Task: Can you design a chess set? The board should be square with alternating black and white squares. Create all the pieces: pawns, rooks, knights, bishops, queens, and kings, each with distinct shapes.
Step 2826:
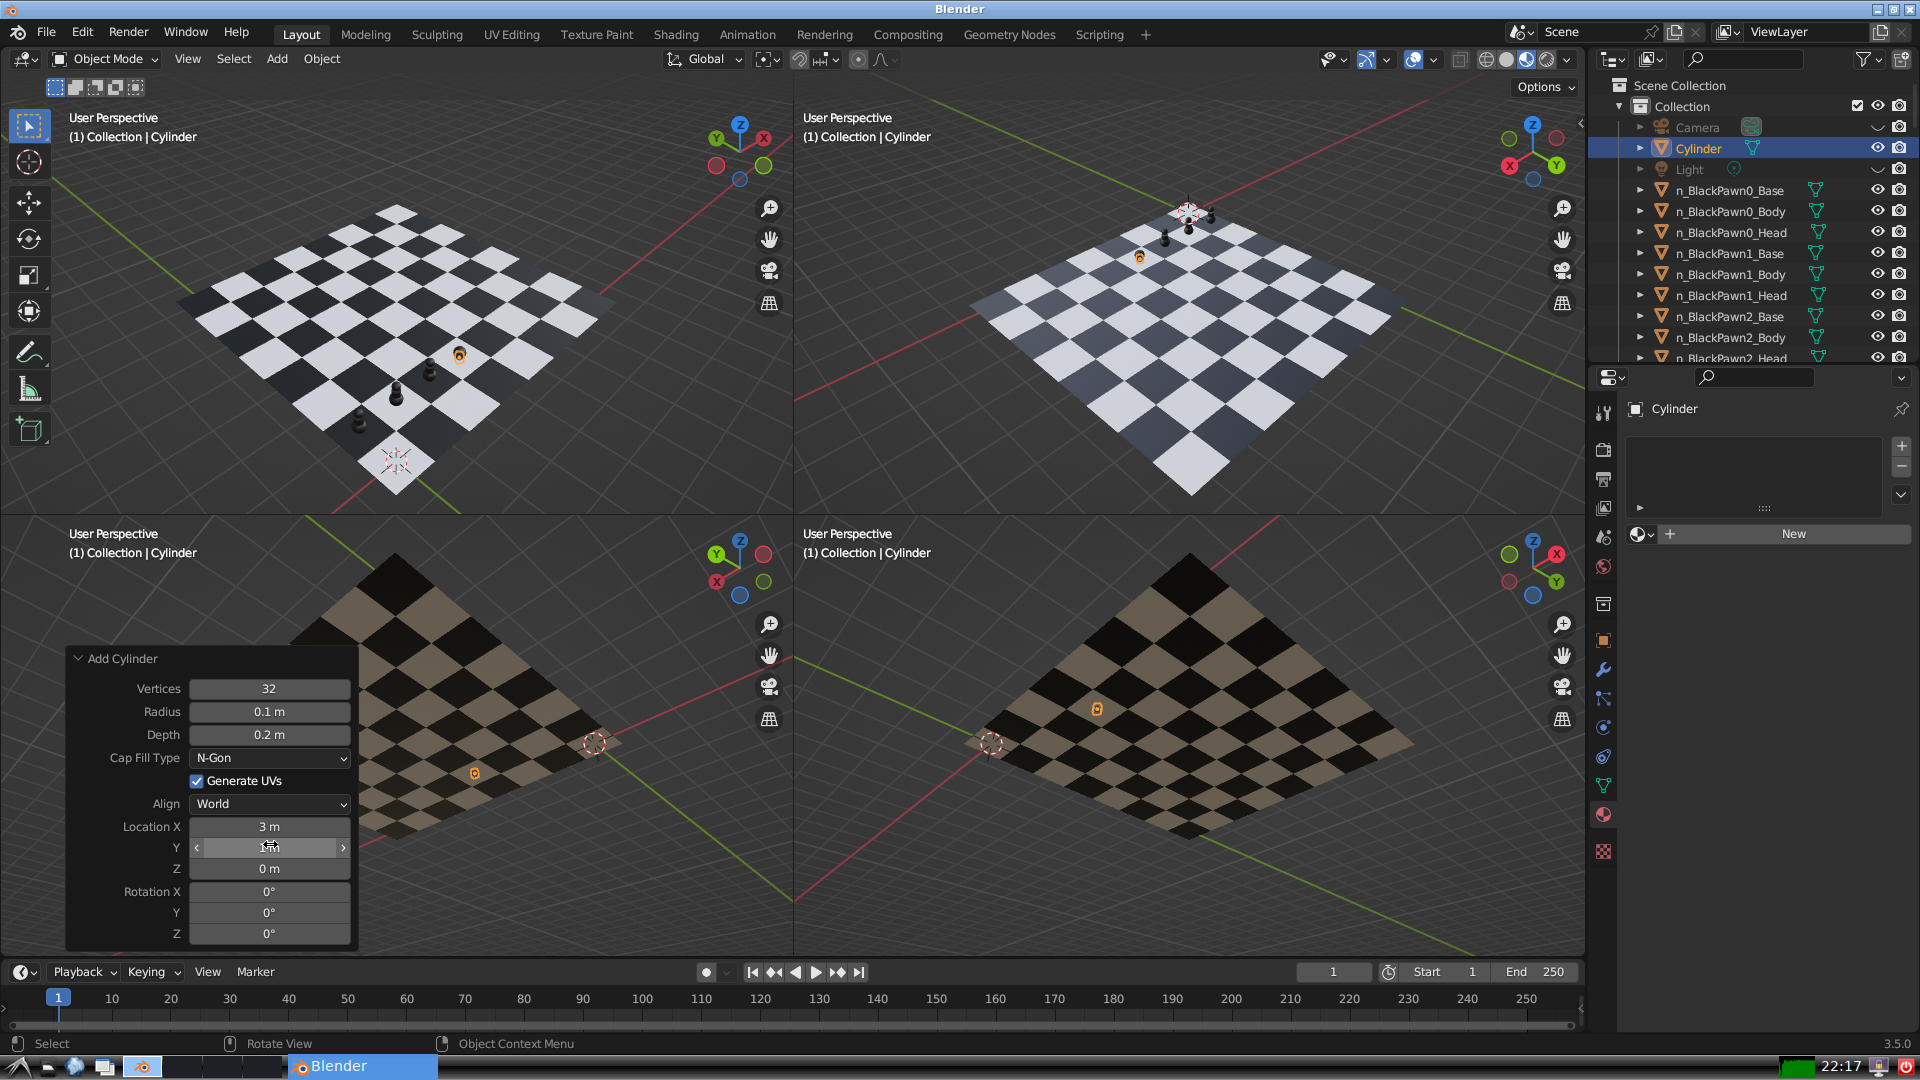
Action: {"mouse_move": [270, 868]}